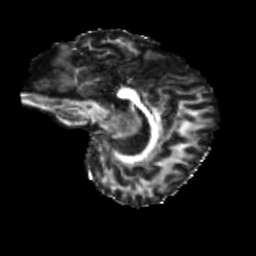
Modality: FA
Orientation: sagittal
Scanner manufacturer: siemens
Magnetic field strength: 3 T
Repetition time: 4 s
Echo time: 0.0594 s